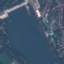
Label: River